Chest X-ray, PA view. Patient: 42 years old, sex F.
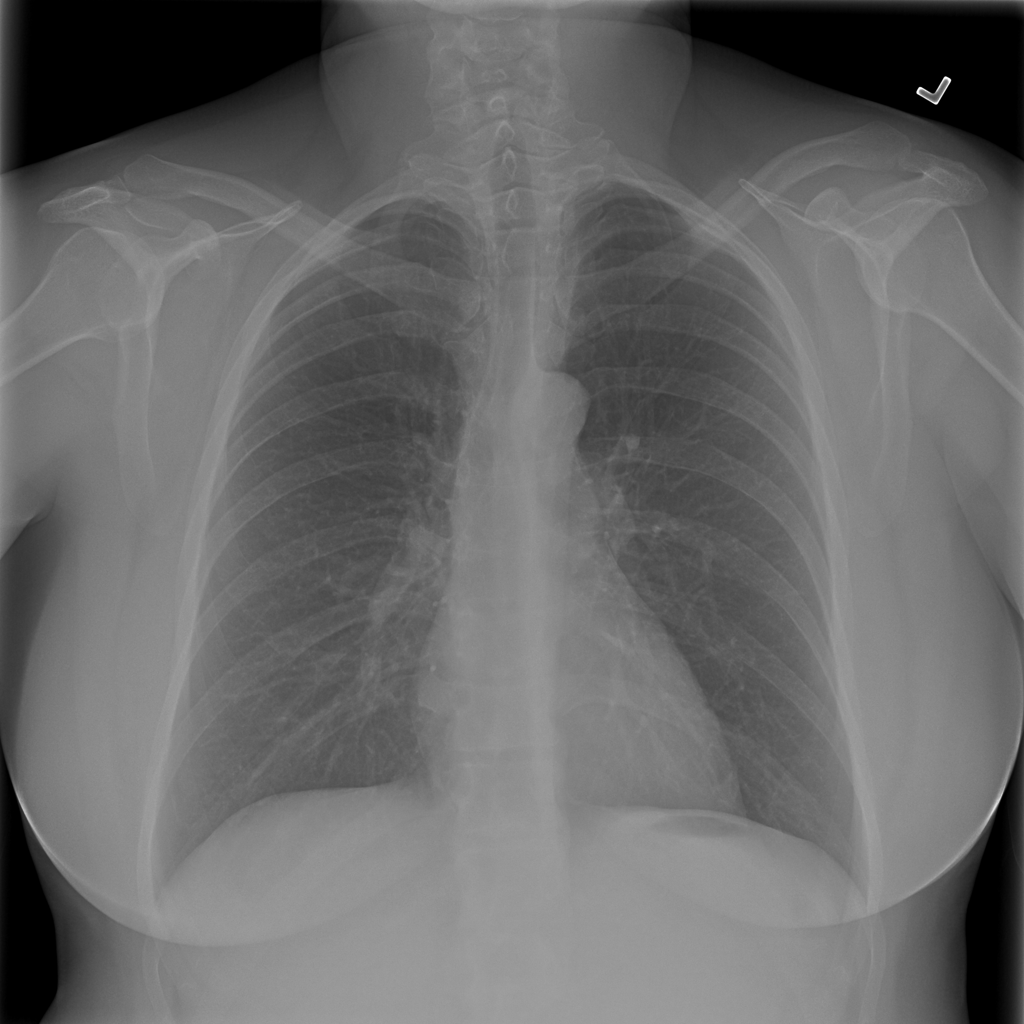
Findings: No Finding